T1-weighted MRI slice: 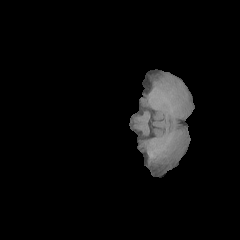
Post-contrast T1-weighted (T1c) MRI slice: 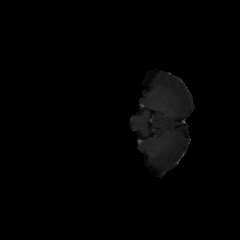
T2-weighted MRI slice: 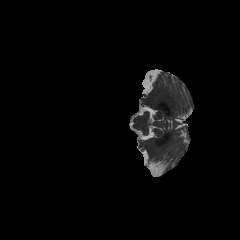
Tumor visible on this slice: no